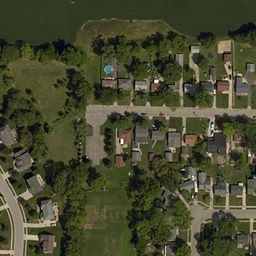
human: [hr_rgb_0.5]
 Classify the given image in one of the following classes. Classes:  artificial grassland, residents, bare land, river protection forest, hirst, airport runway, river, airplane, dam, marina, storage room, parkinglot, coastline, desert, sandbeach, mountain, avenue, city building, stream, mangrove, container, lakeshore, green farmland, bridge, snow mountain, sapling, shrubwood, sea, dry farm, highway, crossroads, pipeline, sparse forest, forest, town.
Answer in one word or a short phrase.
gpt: town